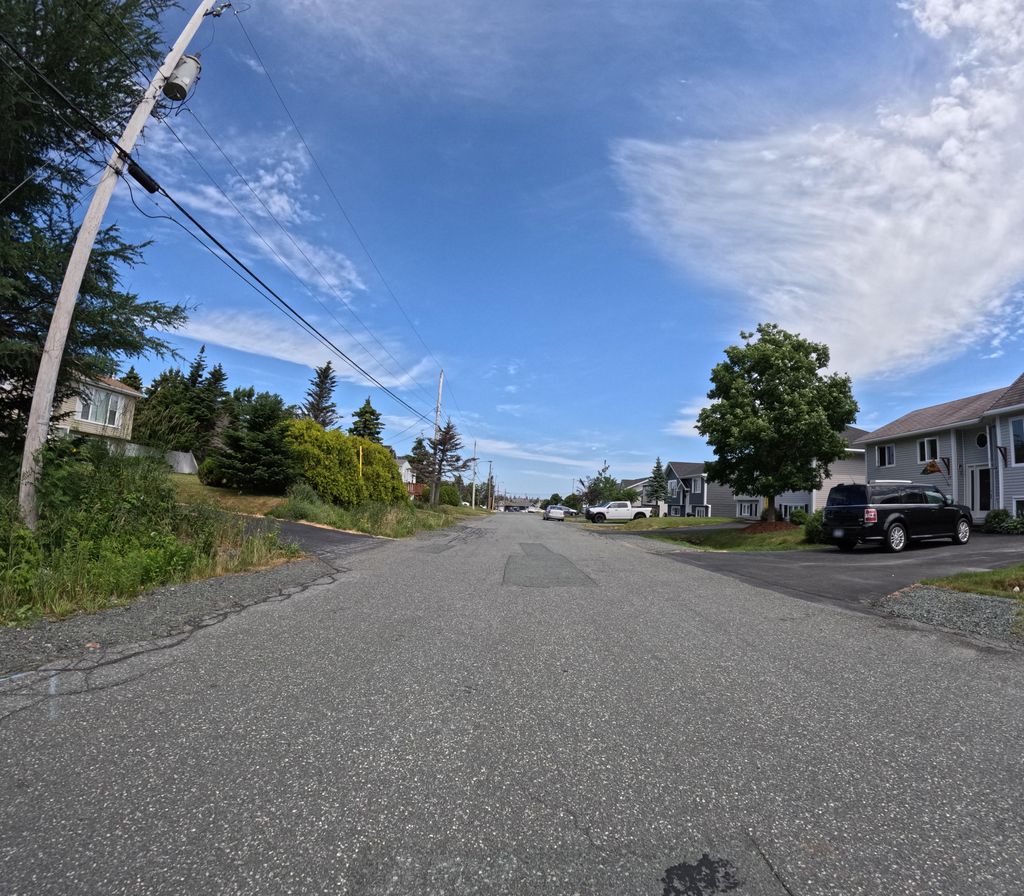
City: st_johns